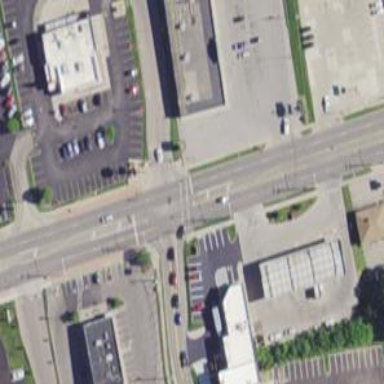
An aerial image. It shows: Unmarked road crossing.